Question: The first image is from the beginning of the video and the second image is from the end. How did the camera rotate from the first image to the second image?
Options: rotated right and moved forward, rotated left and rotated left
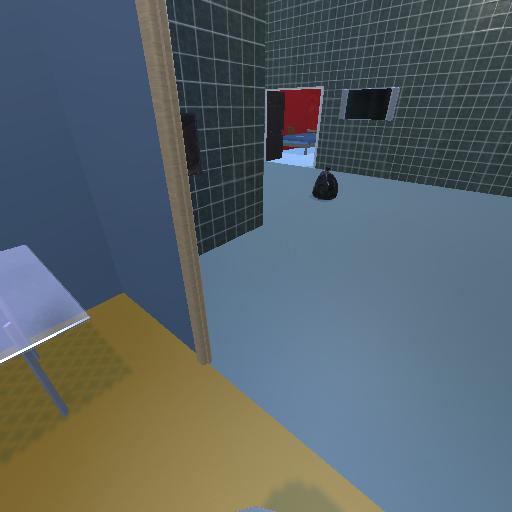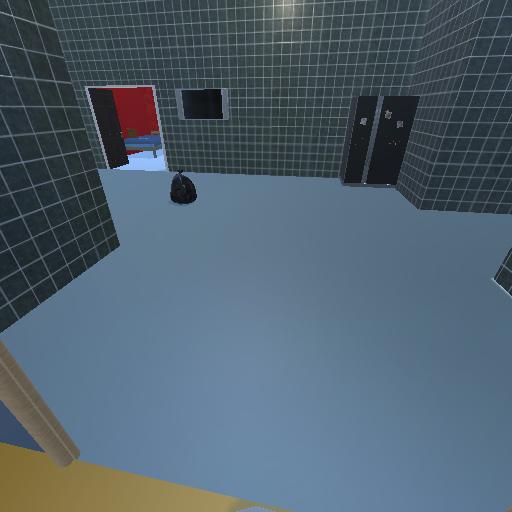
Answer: rotated right and moved forward